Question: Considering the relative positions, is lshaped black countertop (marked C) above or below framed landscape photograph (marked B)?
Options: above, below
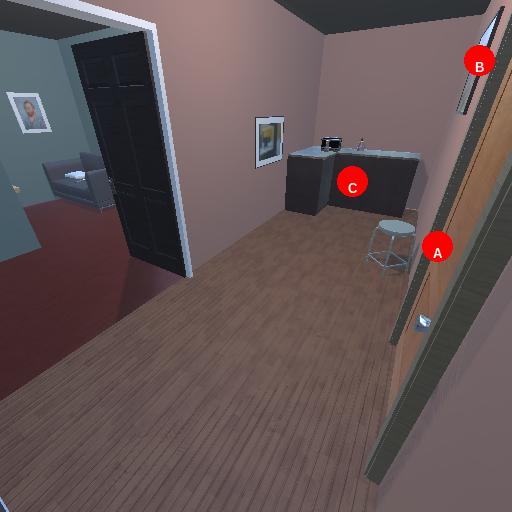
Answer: above